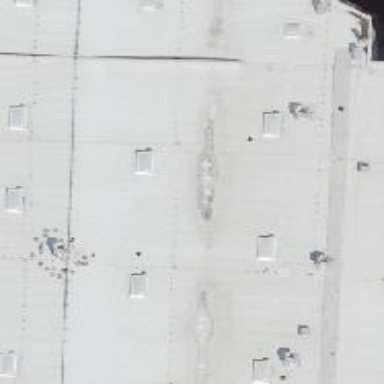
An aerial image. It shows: Retail building with flat grey roof. The shop specializes in furniture.